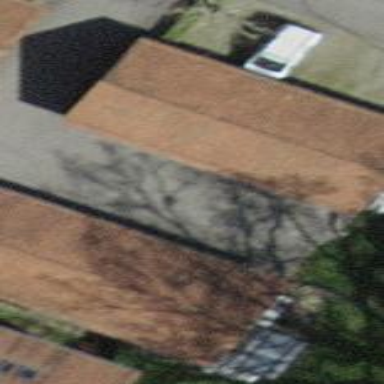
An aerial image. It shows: View of roof of building.